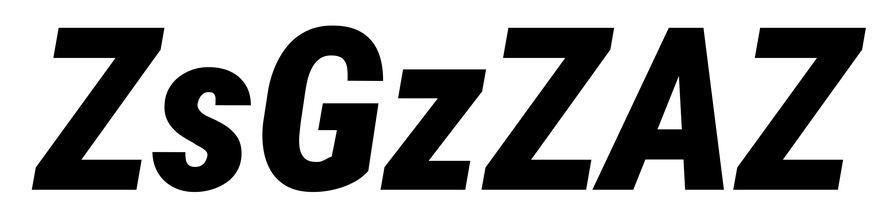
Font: Roboto-Italic_Condensed_Black_Italic